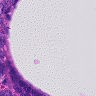
Metastatic tissue present: yes